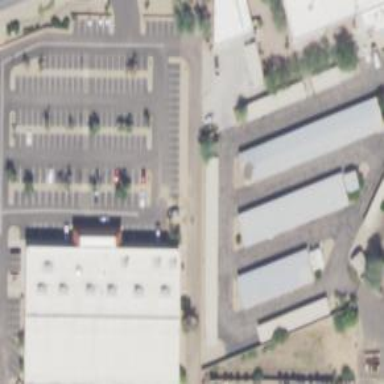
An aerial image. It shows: Building housing bowling alley.